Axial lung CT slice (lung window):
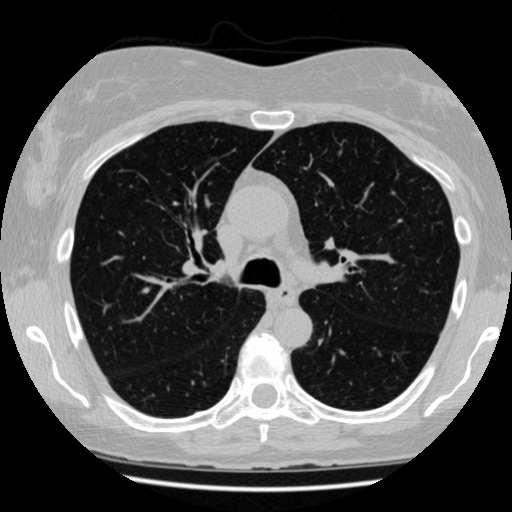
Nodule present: no